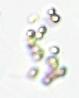
Label: Phaeocystis